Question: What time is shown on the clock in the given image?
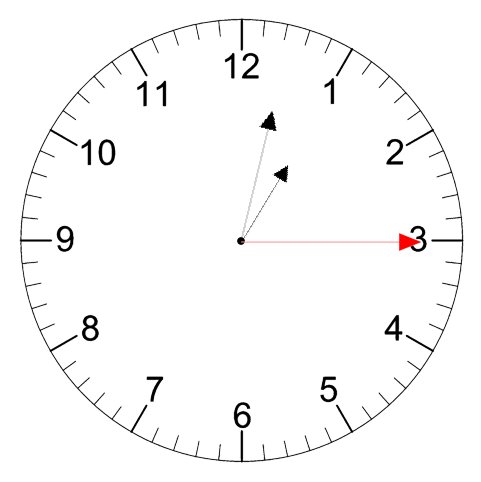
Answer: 01:02:15